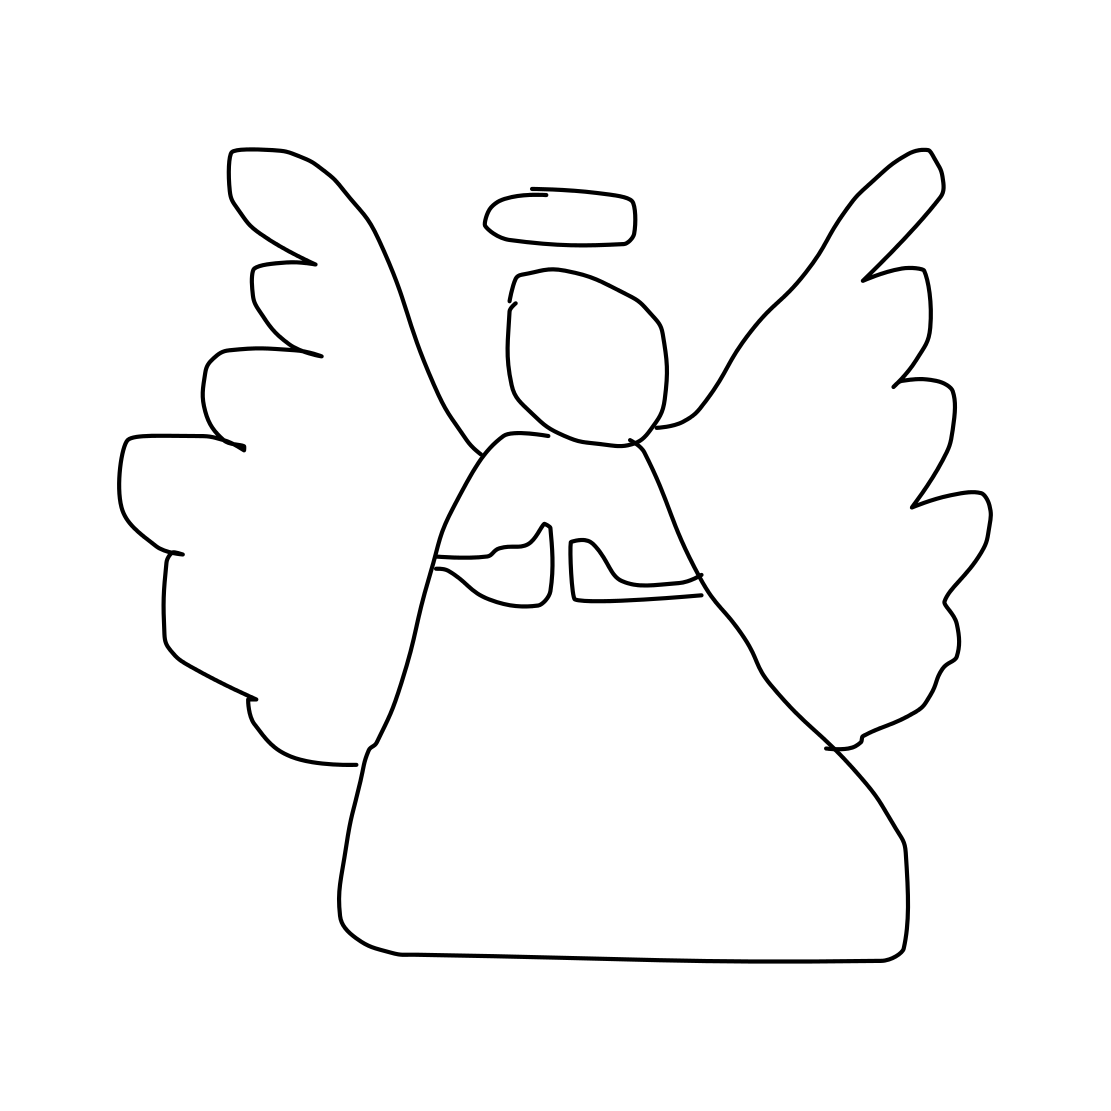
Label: angel